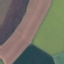
Label: AnnualCrop